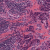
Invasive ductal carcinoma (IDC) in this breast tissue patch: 1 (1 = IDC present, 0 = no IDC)